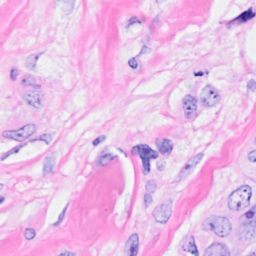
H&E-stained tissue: Breast